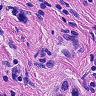
Metastatic tissue present: yes